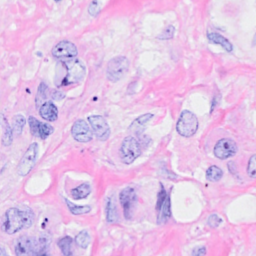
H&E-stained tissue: Breast